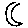
Label: moon